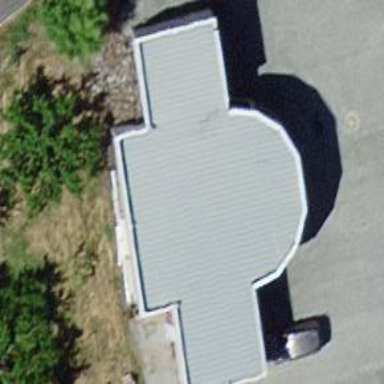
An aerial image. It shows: Car shop.